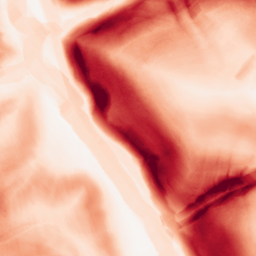
Category: morphological
Decomposition family: morphological_gradient
Decomposition parameters: size: 10
shape: diamond
Upsampling method: quadratic
Upsampling parameters: scale: 2
Upsampling scale: 2